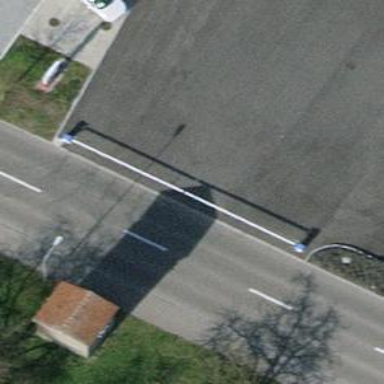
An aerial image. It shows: Lift gate barrier.